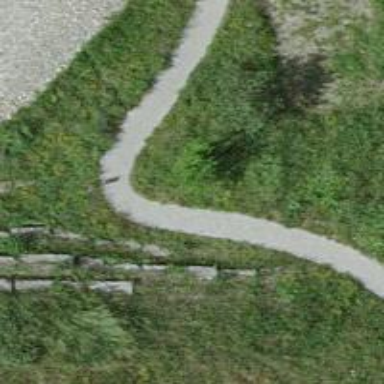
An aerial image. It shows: Paved footway.